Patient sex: F
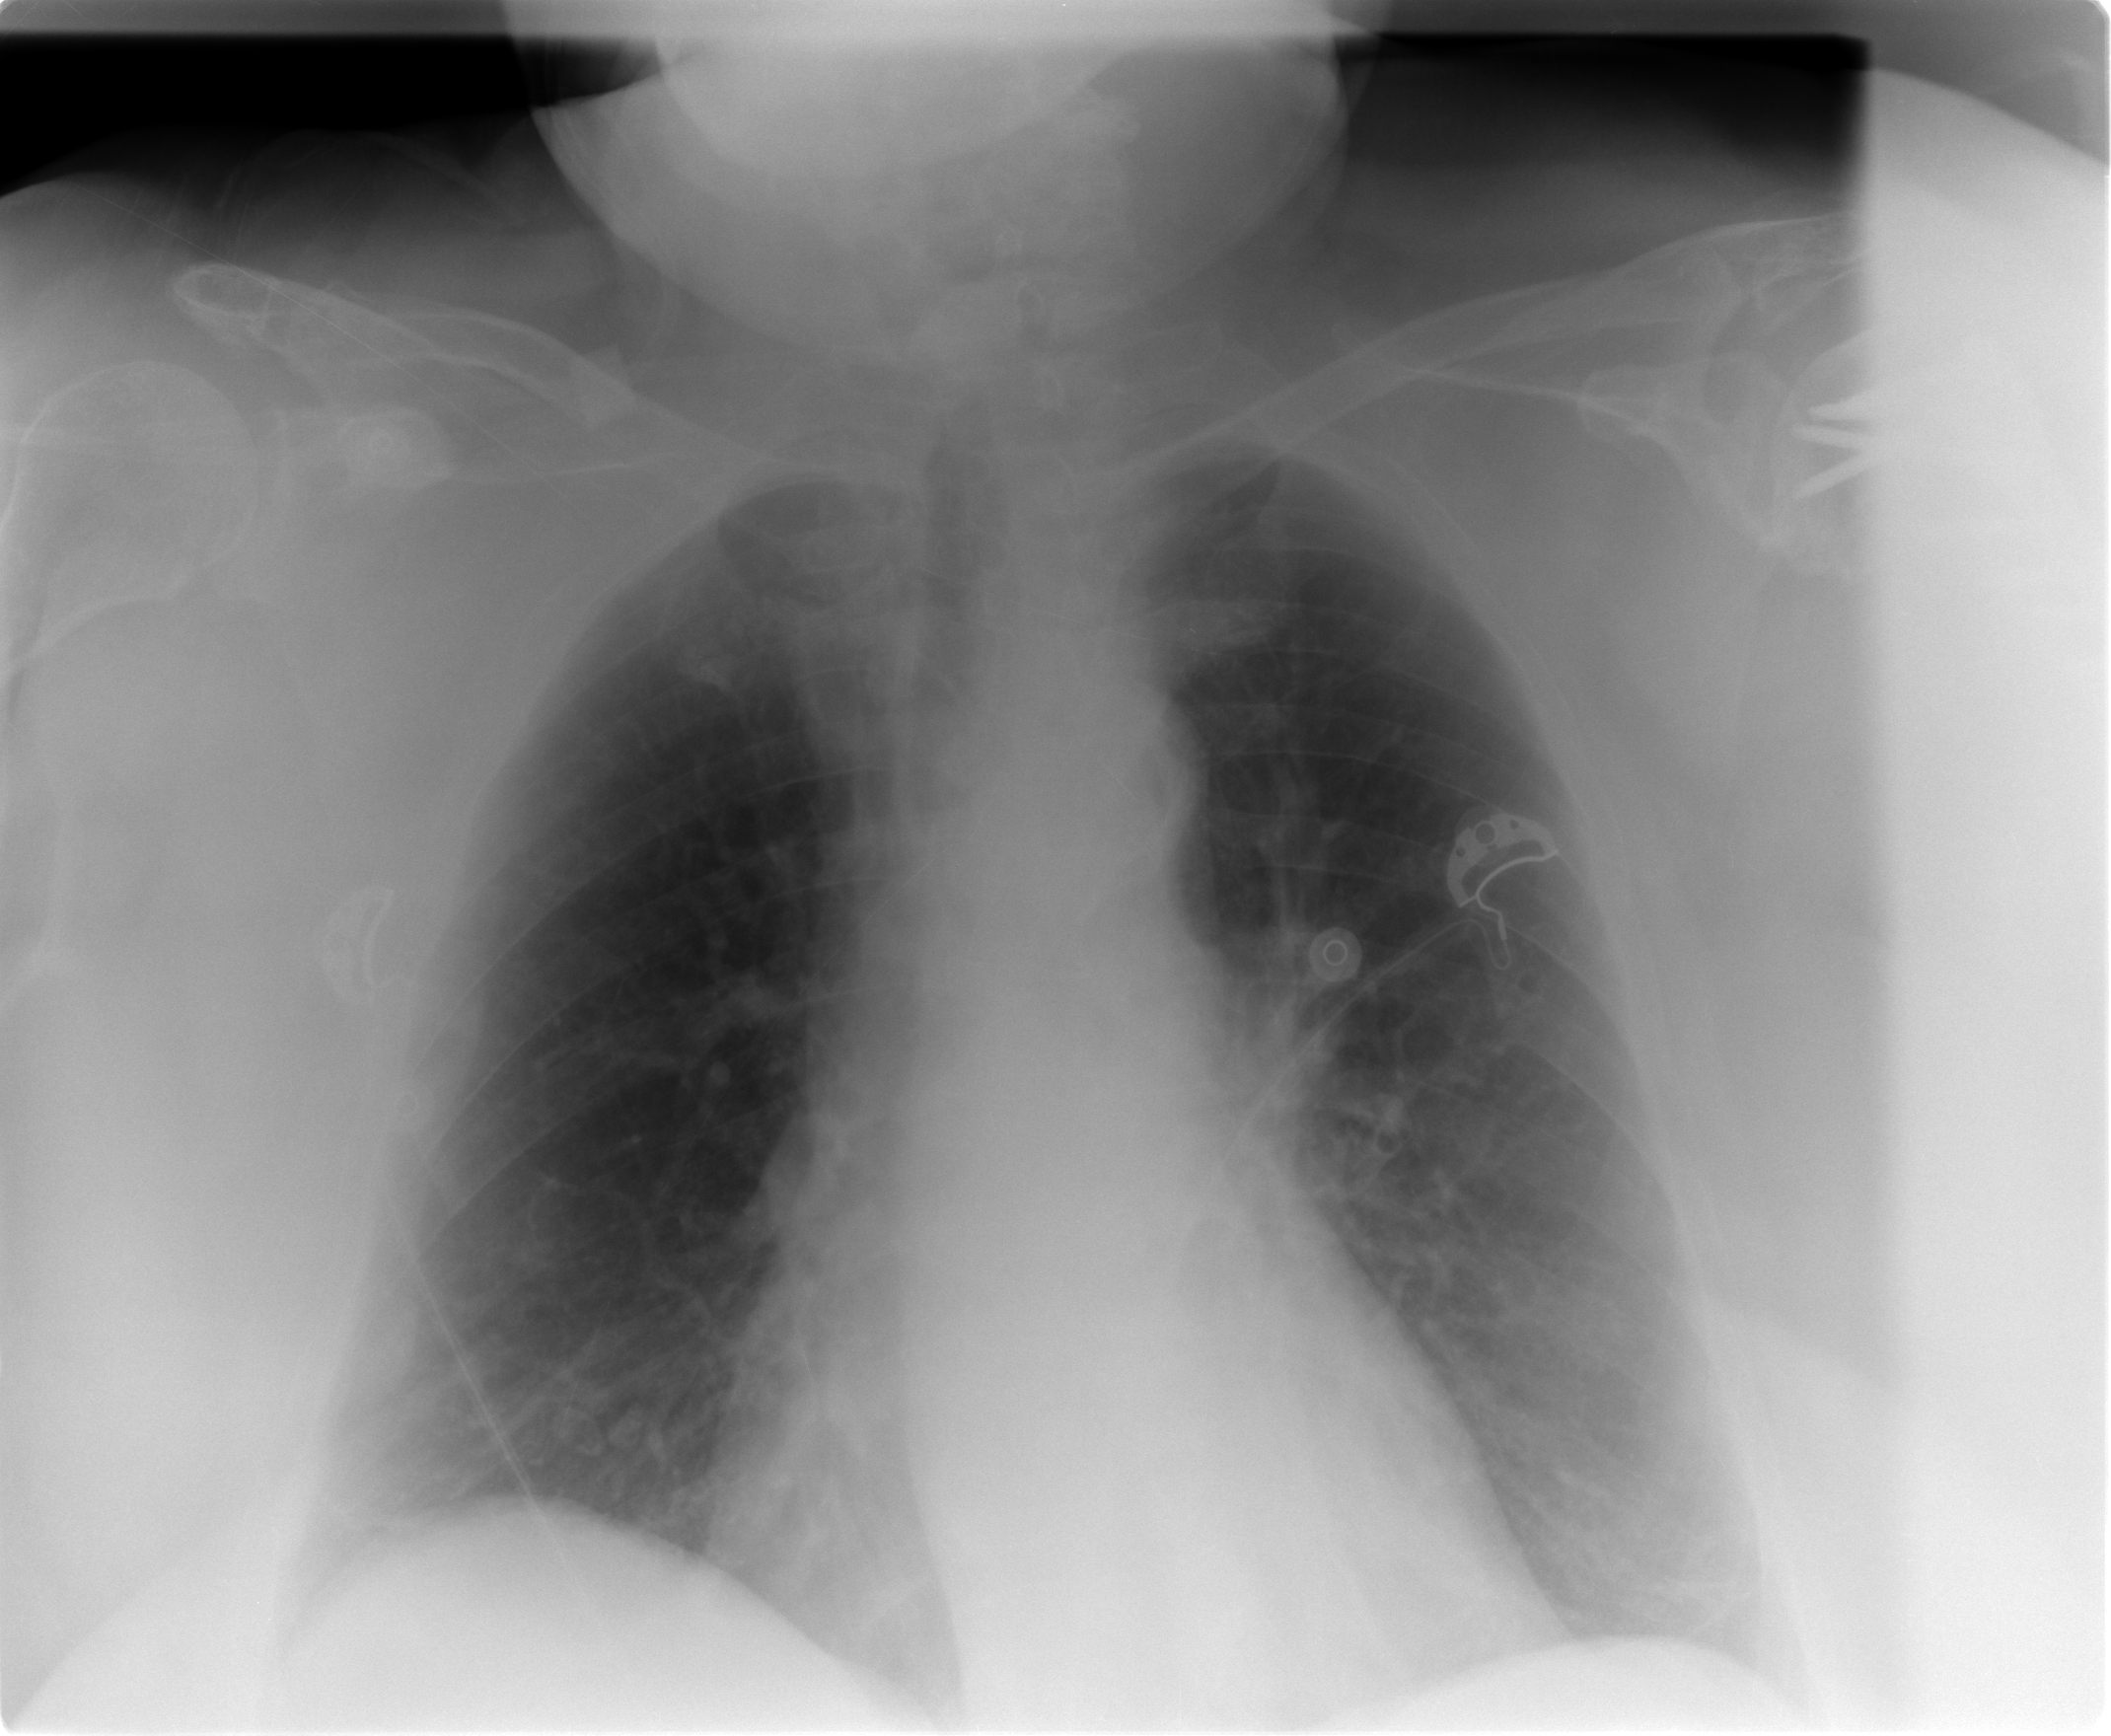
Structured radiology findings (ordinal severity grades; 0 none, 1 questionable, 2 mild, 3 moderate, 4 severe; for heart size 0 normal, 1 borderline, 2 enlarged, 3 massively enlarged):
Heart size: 1
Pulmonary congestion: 0
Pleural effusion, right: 0
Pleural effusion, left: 0
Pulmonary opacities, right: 0
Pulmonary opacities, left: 0
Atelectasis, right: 1
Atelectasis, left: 1